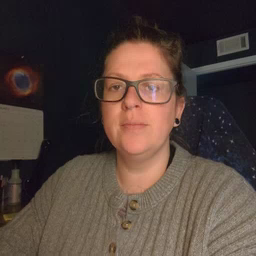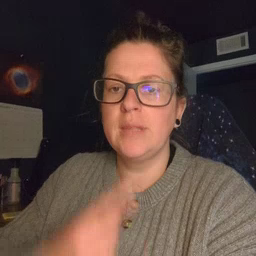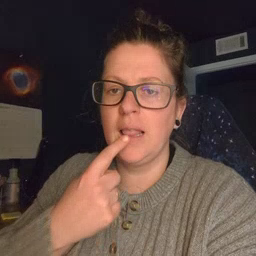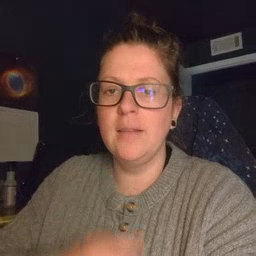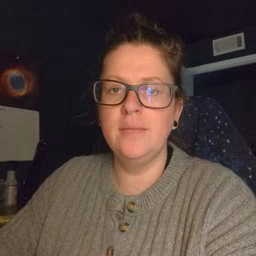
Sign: tongue